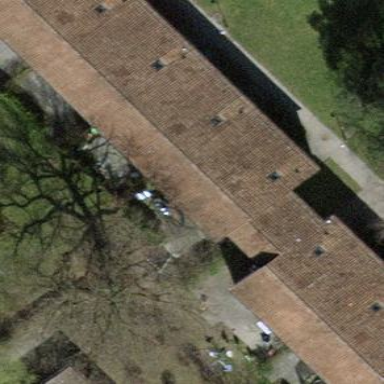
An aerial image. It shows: Terrace building.